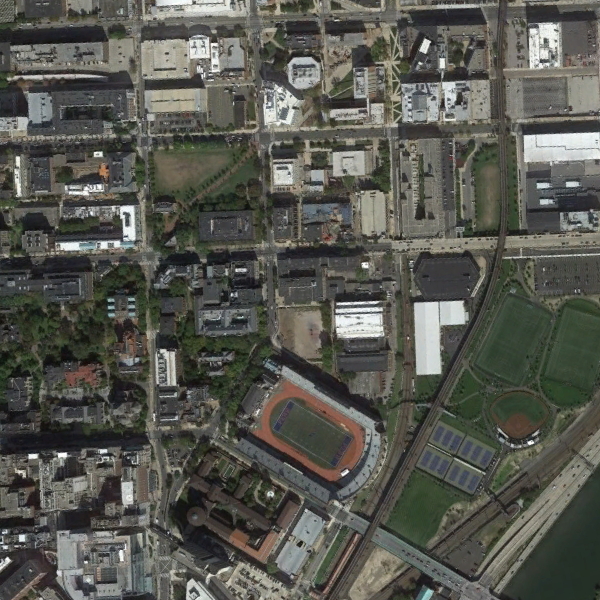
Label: School